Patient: sex M, age 25
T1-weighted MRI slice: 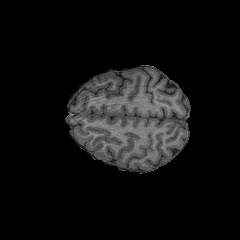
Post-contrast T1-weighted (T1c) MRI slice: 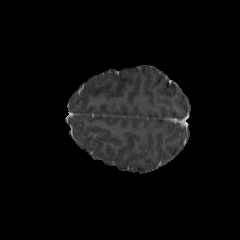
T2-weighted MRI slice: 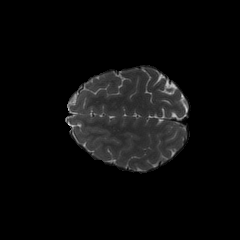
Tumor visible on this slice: no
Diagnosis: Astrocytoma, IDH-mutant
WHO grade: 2